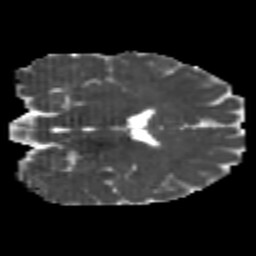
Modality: MD
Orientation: coronal
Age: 21
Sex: male
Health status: healthy
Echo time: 0.074 s